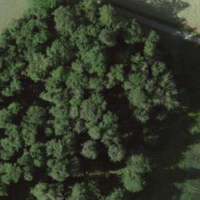
EUNIS habitat code: 44
Species observed at this site:
Impatiens parviflora